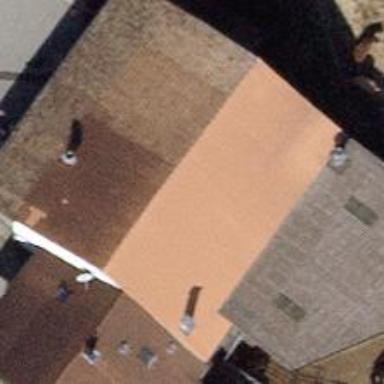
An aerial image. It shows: Gabled roof farm building.